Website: apple
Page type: customer-info-address
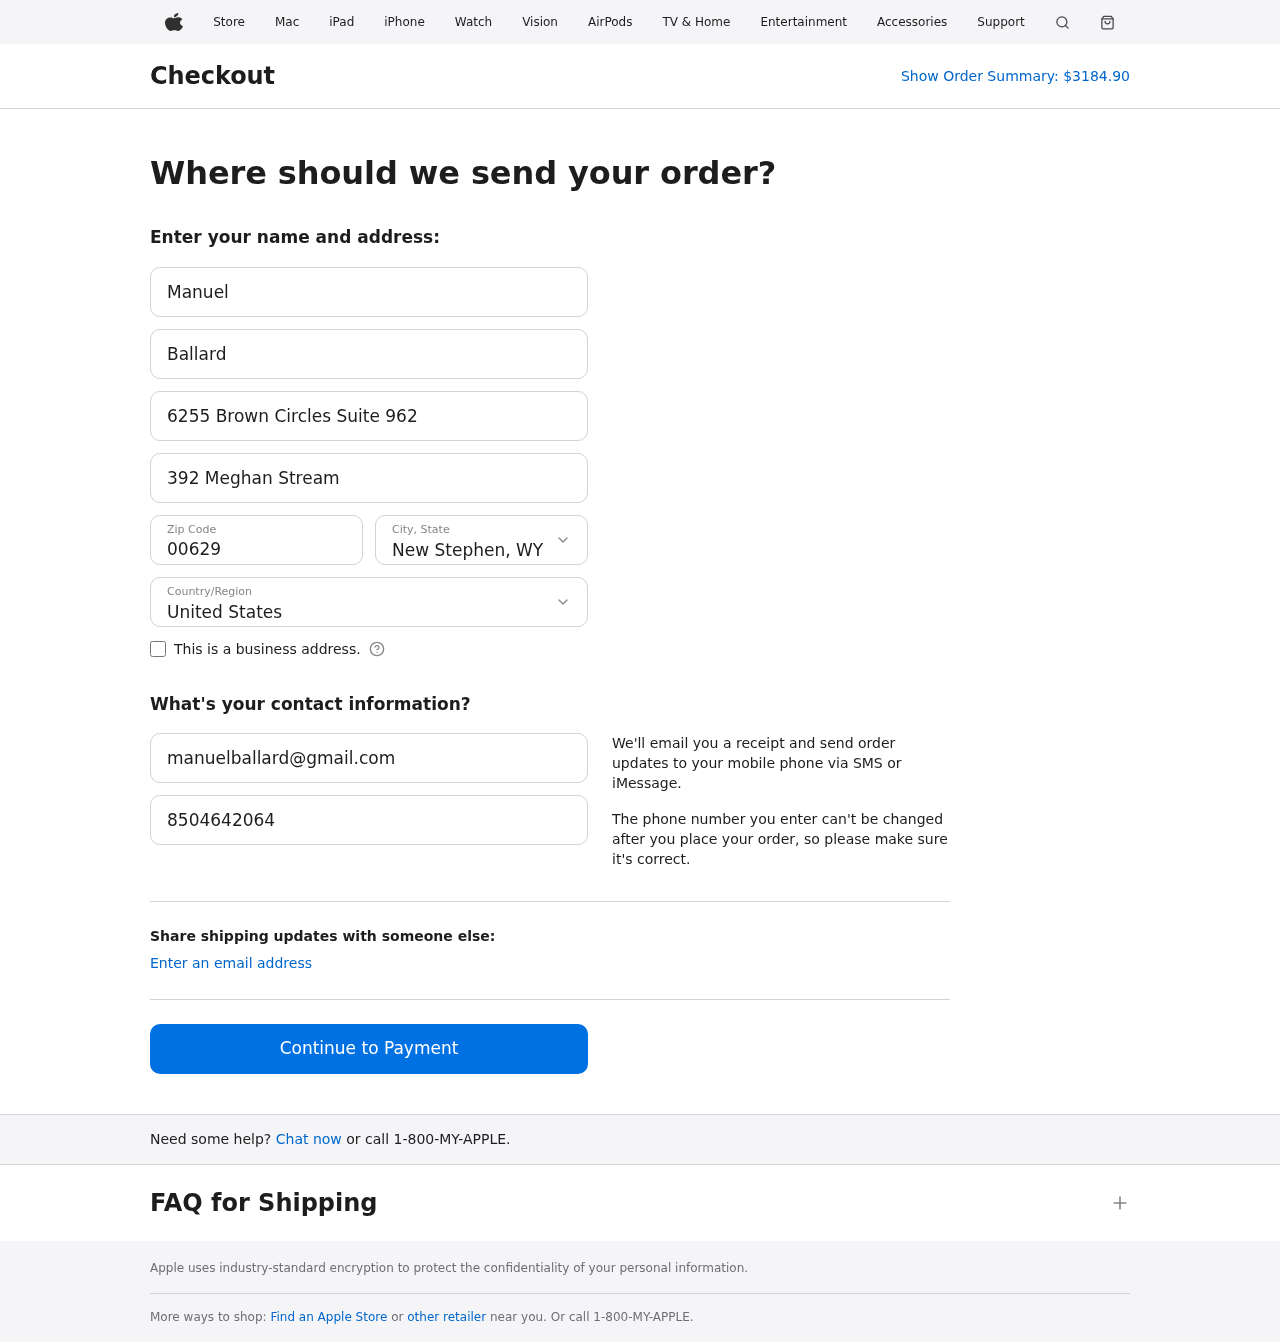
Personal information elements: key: PII_CITY_STATE
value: New Stephen, WY
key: PII_COUNTRY
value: United States
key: PII_EMAIL
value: manuelballard@gmail.com
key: PII_FIRSTNAME
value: Manuel
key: PII_LASTNAME
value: Ballard
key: PII_PHONE
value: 8504642064
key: PII_POSTCODE
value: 00629
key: PII_STREET
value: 6255 Brown Circles Suite 962
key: PII_STREET2
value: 392 Meghan Stream
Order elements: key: ORDER_TOTAL
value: $3184.90